Question: I have a list control with some data, and i need to be able to edit column (i have few columns but only one of them should be editable), also i need to be able in some way to copy multiple rows from this column and also put data (paste) from clipboard. Is this possible to enable that features with minimum efforts? Thank you.
Update: I found solution for editing filed, but it works strange. Here's the article <URL>
With authors example it works pretty good, but when i tried to remake it for my tabbed project i got an incorrect display of editbox, it's related to tabbed dialog coordinates but i still can't figure out how to fix it.

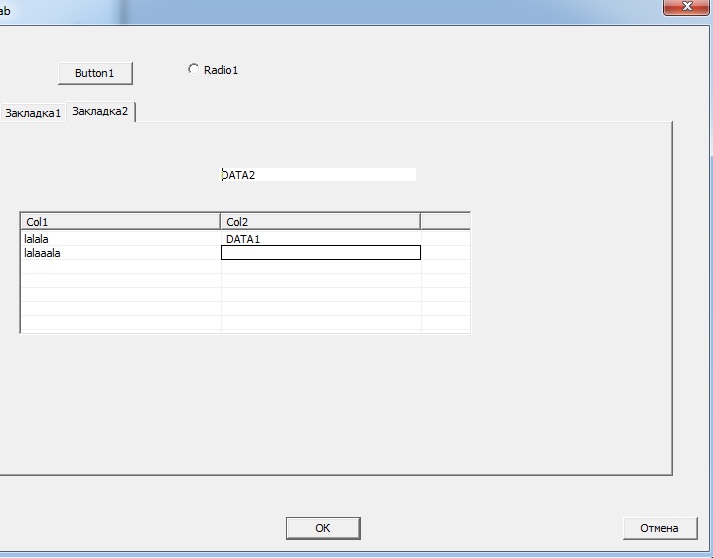
Answer: The article you reference has some problems. If you take a look at the discussions posts after the article, you'll notice some comments indicating a problem with the placement of the CEdit control. In particular, look for "CEdit placement error". More importantly, if you take a look at the code that was posted, you'll see hard coded adjustments to the command. It's never a good idea to hard code adjustments. They should always be calculated dynamically if possible.
I have succeeded in fixing the positioning problems by adding one line of code and removing the hard coded adjustments. See my code below.
'''
RECT rect1, rect2;
// this macro is used to retrieve the Rectanle
// of the selected SubItem
ListView_GetSubItemRect(hWnd1, temp->iItem,
temp->iSubItem, LVIR_BOUNDS, &rect);
::MapWindowPoints(hWnd1, m_hWnd, reinterpret_cast<LPPOINT>(&rect), 2);
//Get the Rectange of the listControl
::GetWindowRect(temp->hdr.hwndFrom, &rect1);
//Get the Rectange of the Dialog
::GetWindowRect(m_hWnd, &rect2);
int x = rect1.left - rect2.left;
int y = rect1.top - rect2.top;
if (nItem != -1)
::SetWindowPos(::GetDlgItem(m_hWnd, IDC_EDIT1),
HWND_TOP, rect.left, rect.top,
rect.right - rect.left,
rect.bottom - rect.top, NULL);
::ShowWindow(::GetDlgItem(m_hWnd, IDC_EDIT1), SW_SHOW);
::SetFocus(::GetDlgItem(m_hWnd, IDC_EDIT1));
//Draw a Rectangle around the SubItem
//::Rectangle(::GetDC(temp->hdr.hwndFrom),
// rect.left, rect.top, rect.right, rect.bottom);
//Set the listItem text in the EditBox
::SetWindowText(::GetDlgItem(m_hWnd, IDC_EDIT1), str);
'''
The line I added is for the to convert the coordinates of the list control item to the coordinate space of the dialog. I've also commented out drawing the rectangle around the edit box since it doesn't seem to add any value.